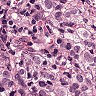
Metastatic tissue present: yes